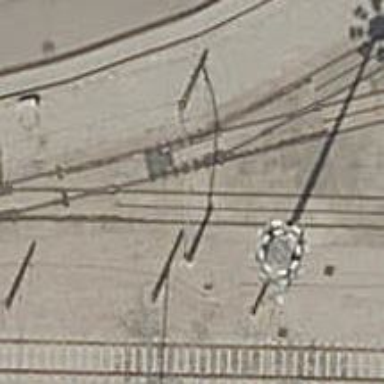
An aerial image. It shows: Railway switch.